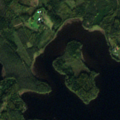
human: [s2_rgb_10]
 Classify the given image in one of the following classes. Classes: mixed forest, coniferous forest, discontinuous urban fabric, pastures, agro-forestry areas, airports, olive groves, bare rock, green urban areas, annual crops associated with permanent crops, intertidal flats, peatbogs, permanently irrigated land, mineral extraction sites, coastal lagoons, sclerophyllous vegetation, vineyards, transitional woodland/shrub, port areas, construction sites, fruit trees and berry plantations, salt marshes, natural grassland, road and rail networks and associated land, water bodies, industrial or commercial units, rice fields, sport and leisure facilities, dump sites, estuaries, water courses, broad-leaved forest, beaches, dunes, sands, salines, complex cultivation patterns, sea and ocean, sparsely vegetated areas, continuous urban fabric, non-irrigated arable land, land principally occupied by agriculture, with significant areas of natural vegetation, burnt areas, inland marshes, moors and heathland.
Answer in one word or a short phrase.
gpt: coniferous forest, mixed forest, water bodies